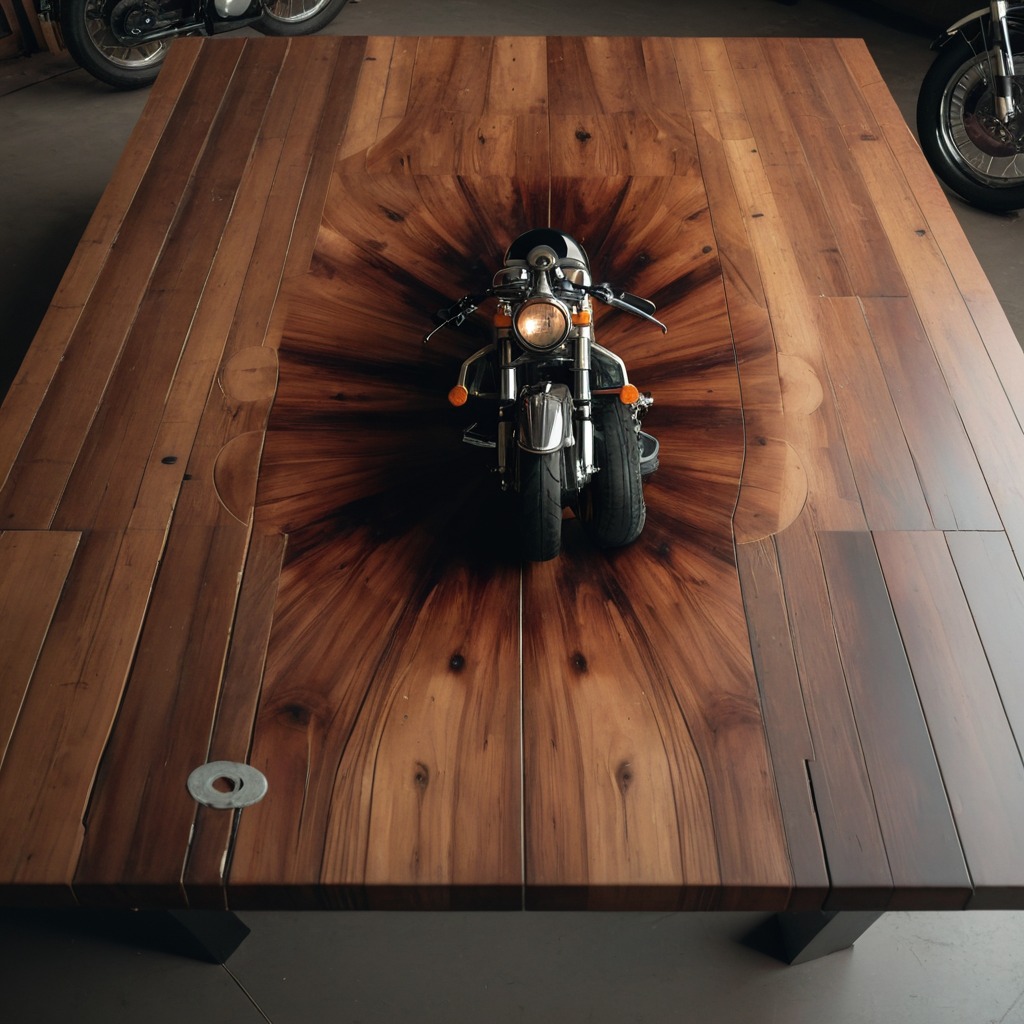
A flat metal washer is lying on the oil-spilled wooden table in a vintage motorcycle garage.